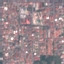
Land use / land cover class: Residential